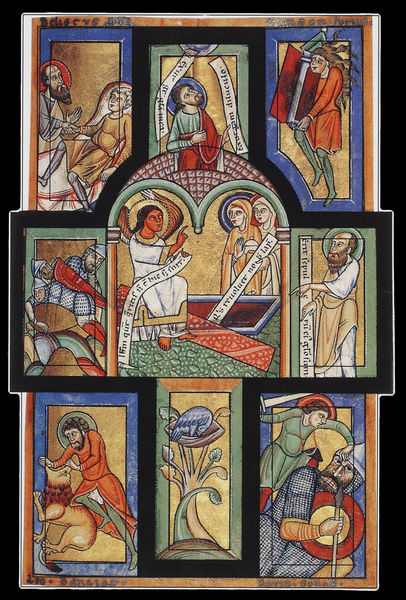
Titel: Stammheim Missale, Hildesheim
Schlagwörter: baum, gott, kampf, vogel, grün, menschen, bunt, fenster, glas, schwarz, szene, zeichnung, rot, rahmen, kirche, pflanze, pflanzen, engel, schrift, bilder, fahne, banner, lanze, schild, kreuz, schwert, soldat, beten, ritter, rüstung, heiligenschein, jesus, krieger, nest, schriftrolle, löwe, heilige, christen, szenen, kriche, spruchband, bils, #weiß, riiter, spruchbänder, goldgrund